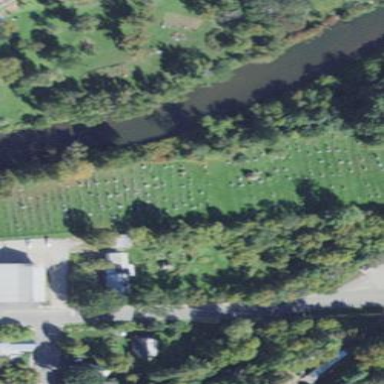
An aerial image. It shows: Graveyard area designated as cemetery.